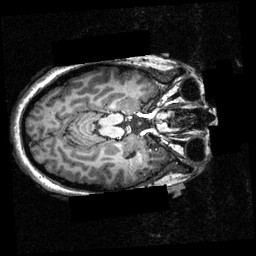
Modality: T1w
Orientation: axial
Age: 26
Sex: female
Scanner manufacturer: siemens
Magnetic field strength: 3.951 T
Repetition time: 1.5 s
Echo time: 0.00335 s